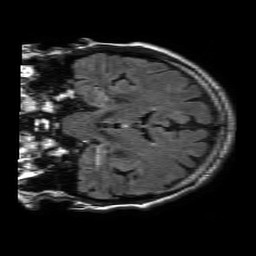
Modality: FLAIR
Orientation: coronal
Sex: male
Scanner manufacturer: philips
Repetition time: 11 s
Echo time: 0.125 s